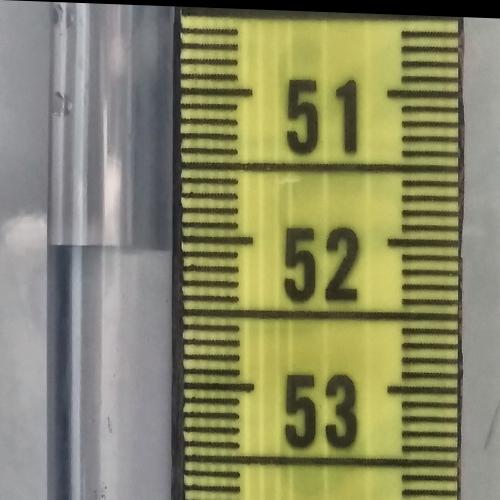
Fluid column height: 52.1 cm